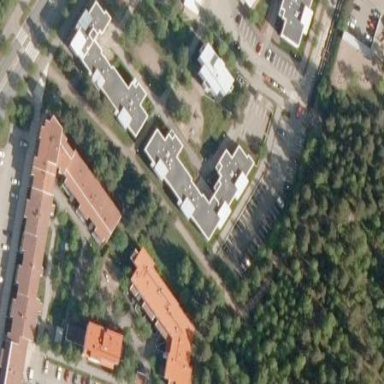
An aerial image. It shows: Image showing building with apartments.